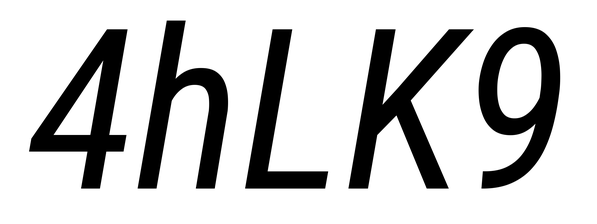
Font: Roboto-Italic_Condensed_Italic